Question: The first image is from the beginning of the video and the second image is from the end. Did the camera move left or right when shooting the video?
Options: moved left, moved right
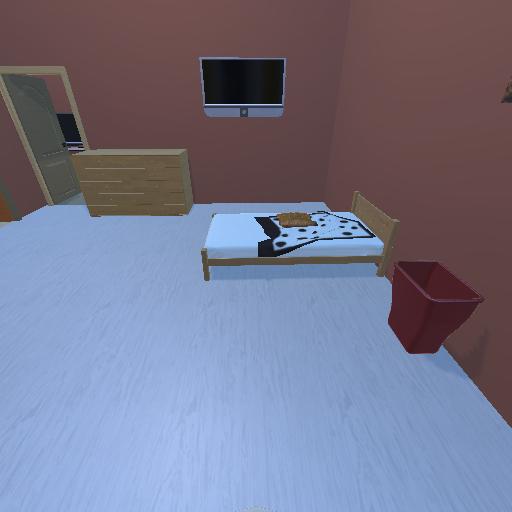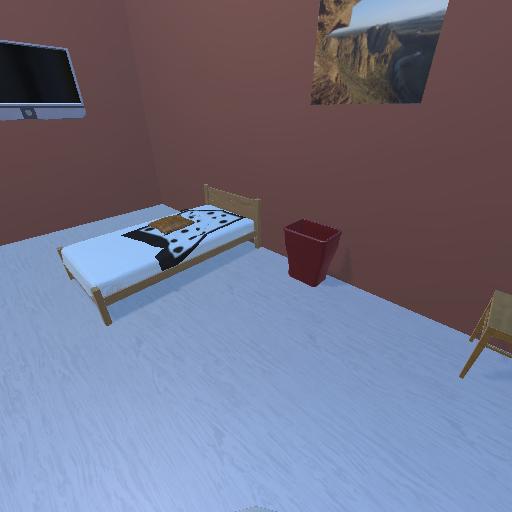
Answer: moved left